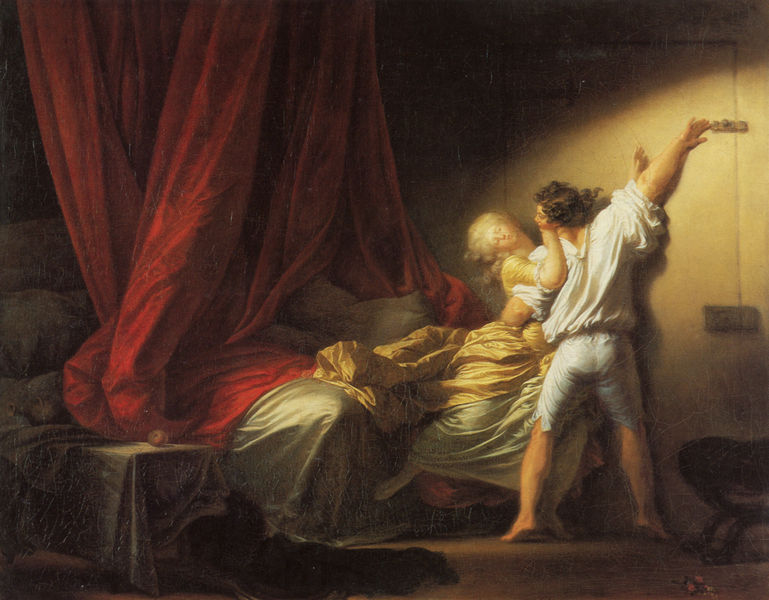
Titel: Le Verrou, Der Riegel
Künstler: Jean Honoré Fragonard
Standort: Paris
Institution: Musée du Louvre
Schlagwörter: baum, blau, dunkel, gemälde, hand, kampf, mann, schatten, weiß, frauen, gelb, grün, landschaft, menschen, bewegung, blume, blumen, braun, bunt, finger, frankreich, frau, frisur, grau, haar, hell, kleid, licht, nacht, raum, rücken, schwarz, stuhl, szene, tisch, tür, türkis, zimmer, blüten, haus, obst, rot, schloss, tuch, muster, rock, tanz, blond, flasche, hemd, hose, wand, architektur, arm, arme, barock, bluse, diener, falten, halten, inkarnat, kleidung, mensch, gesten, portrait, tischdecke, tischtuch, vorhang, öl, boden, gewand, gold, haare, pose, reich, sessel, stoff, stoffe, tücher, decke, kind, klassizismus, paar, kontrast, locken, scheitel, seide, amphore, frucht, beine, fell, hellblau, perücke, apfel, taille, farbig, füße, hintern, kommode, leidenschaft, liebe, umarmung, man, zwei, abstrakt, modern, tag, türe, hocker, schemel, französisch, wild, kissen, polster, vorhänge, festhalten, bett, bettdecke, schlafzimmer, tischchen, faltenwurf, laken, ellenbogen, erotik, waden, satin, flucht, foto, fotografie, kante, umarmen, eingang, abschied, barfuß, raub, schlaglicht, kurz, liebespaar, bettzeug, ehe, verführung, jüngling, sträußchen, sehnsucht, braum, bettlaken, dynamisch, scharnier, türschloss, unterhose, versuchung, dramatisch, umfassen, bleich, baldachin, ausgang, kniebundhosen, beschlag, sünde, ohnmacht, blaß, schließe, beistelltisch, verschlossen, lichtkegel, abwehr, lager, rasanz, perrücke, bettwäsche, kopfkissen, decken, ficken, fragonard, unterwäsche, liebhaber, barfu, bettlandschaft, blumensträußchen, minze, riegel, schließen, umramung, vorschieben, nachtlager, roter vorhang, verschließen, zerwühlt, ohnmächtig, erotsich, liebspaar, unterwäsch, gole, abschließen, seinde, zusperren, gemäfde, affaire